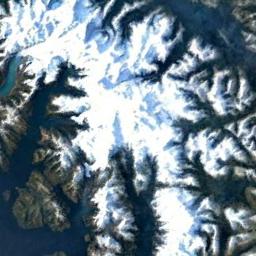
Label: snowberg